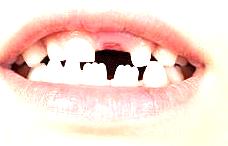
Condition: hypodontia